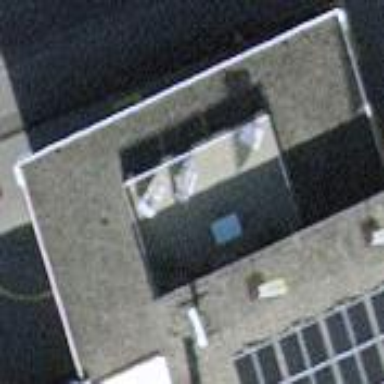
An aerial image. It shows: View of roof of building.